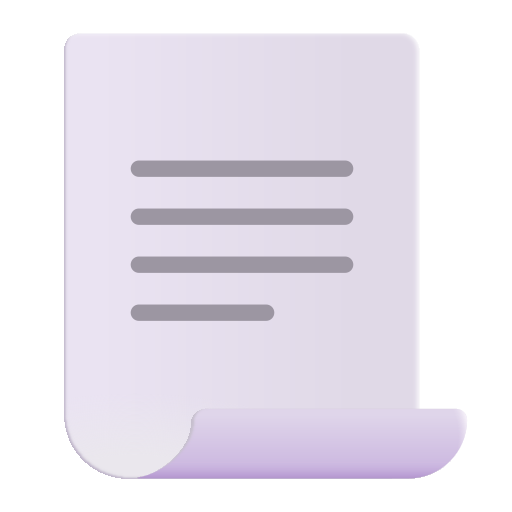
page with curl color